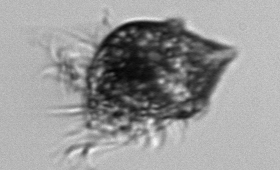
Label: Strombidium_morphotype1